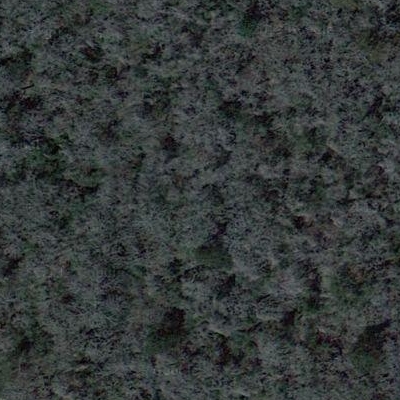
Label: eForest